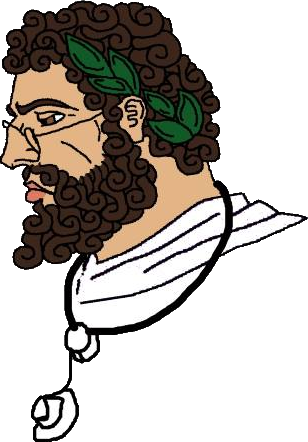
Label: 4_Yes_Chad